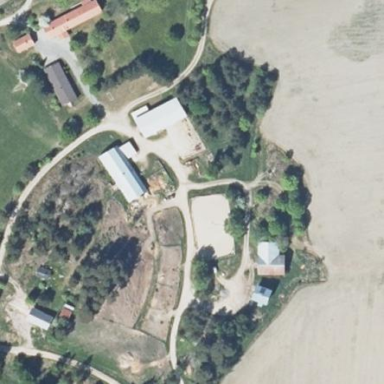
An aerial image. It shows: Farmyard in rural farm setting.